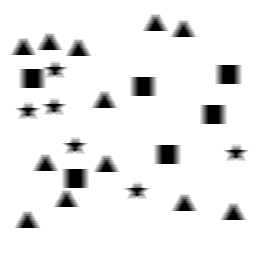
Squares: 6
Triangles: 12
Stars: 6
Total shapes: 24